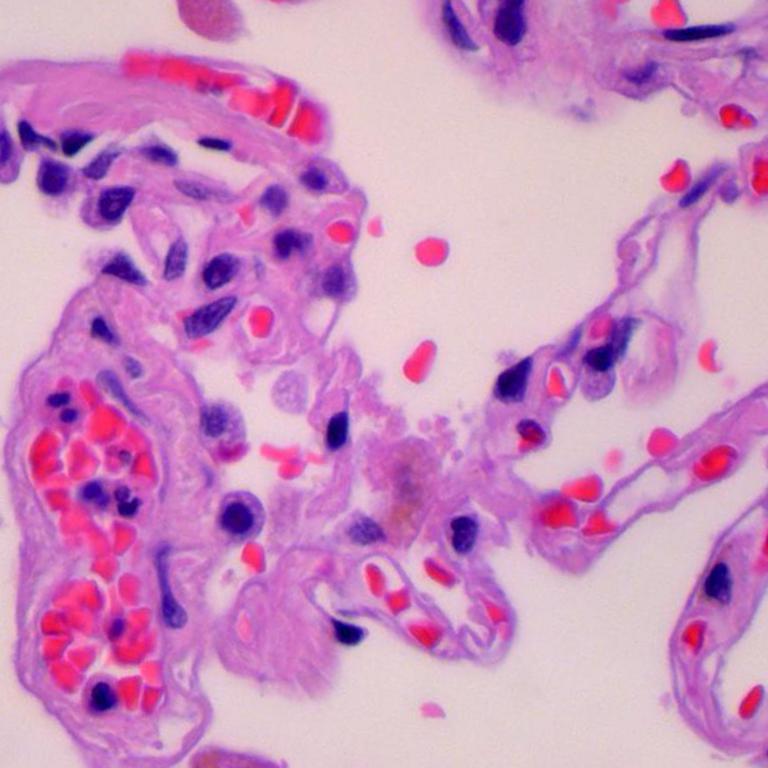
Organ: lung
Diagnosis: benign